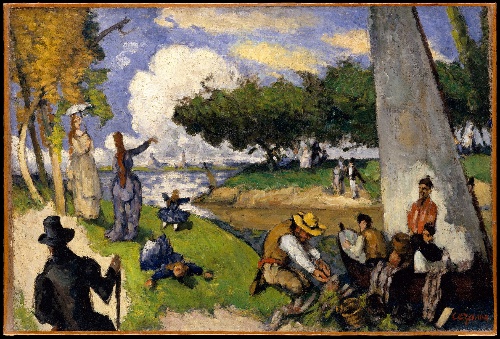
Title: The Fishermen (Fantastic Scene)
Artist: Paul Cézanne
Artist bio: French, Aix-en-Provence 1839–1906 Aix-en-Provence
Date: ca. 1875
Object type: Painting
Classification: Paintings
Medium: Oil on canvas
Dimensions: 21 3/4 x 32 1/4 in. (55.2 x 81.9 cm)
Department: European Paintings
Credit line: Gift of Heather Daniels and Katharine Whild, and Purchase, The Annenberg Foundation Gift, Gift of Joanne Toor Cummings, by exchange, Wolfe Fund, and Ellen Lichtenstein and Joanne Toor Cummings Bequests, Mr. and Mrs. Richard J. Bernhard Gift, Gift of Mr. and Mrs. Richard Rodgers, and Wolfe Fund, by exchange, and funds from various donors, 2001
Accession year: 2001
Repository: Metropolitan Museum of Art, New York, NY
Tags: Men|Women|Rivers